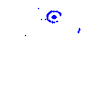
Particle: electron